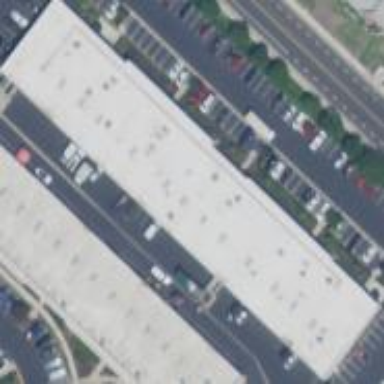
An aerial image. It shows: Commercial building.